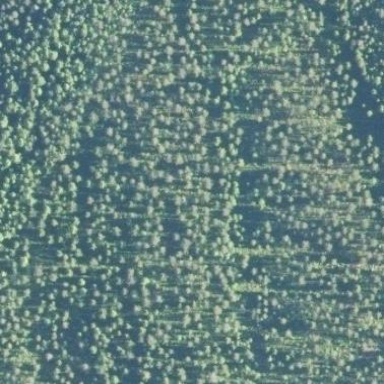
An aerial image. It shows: Swamp in wetland area.